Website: home-depot
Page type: review-order
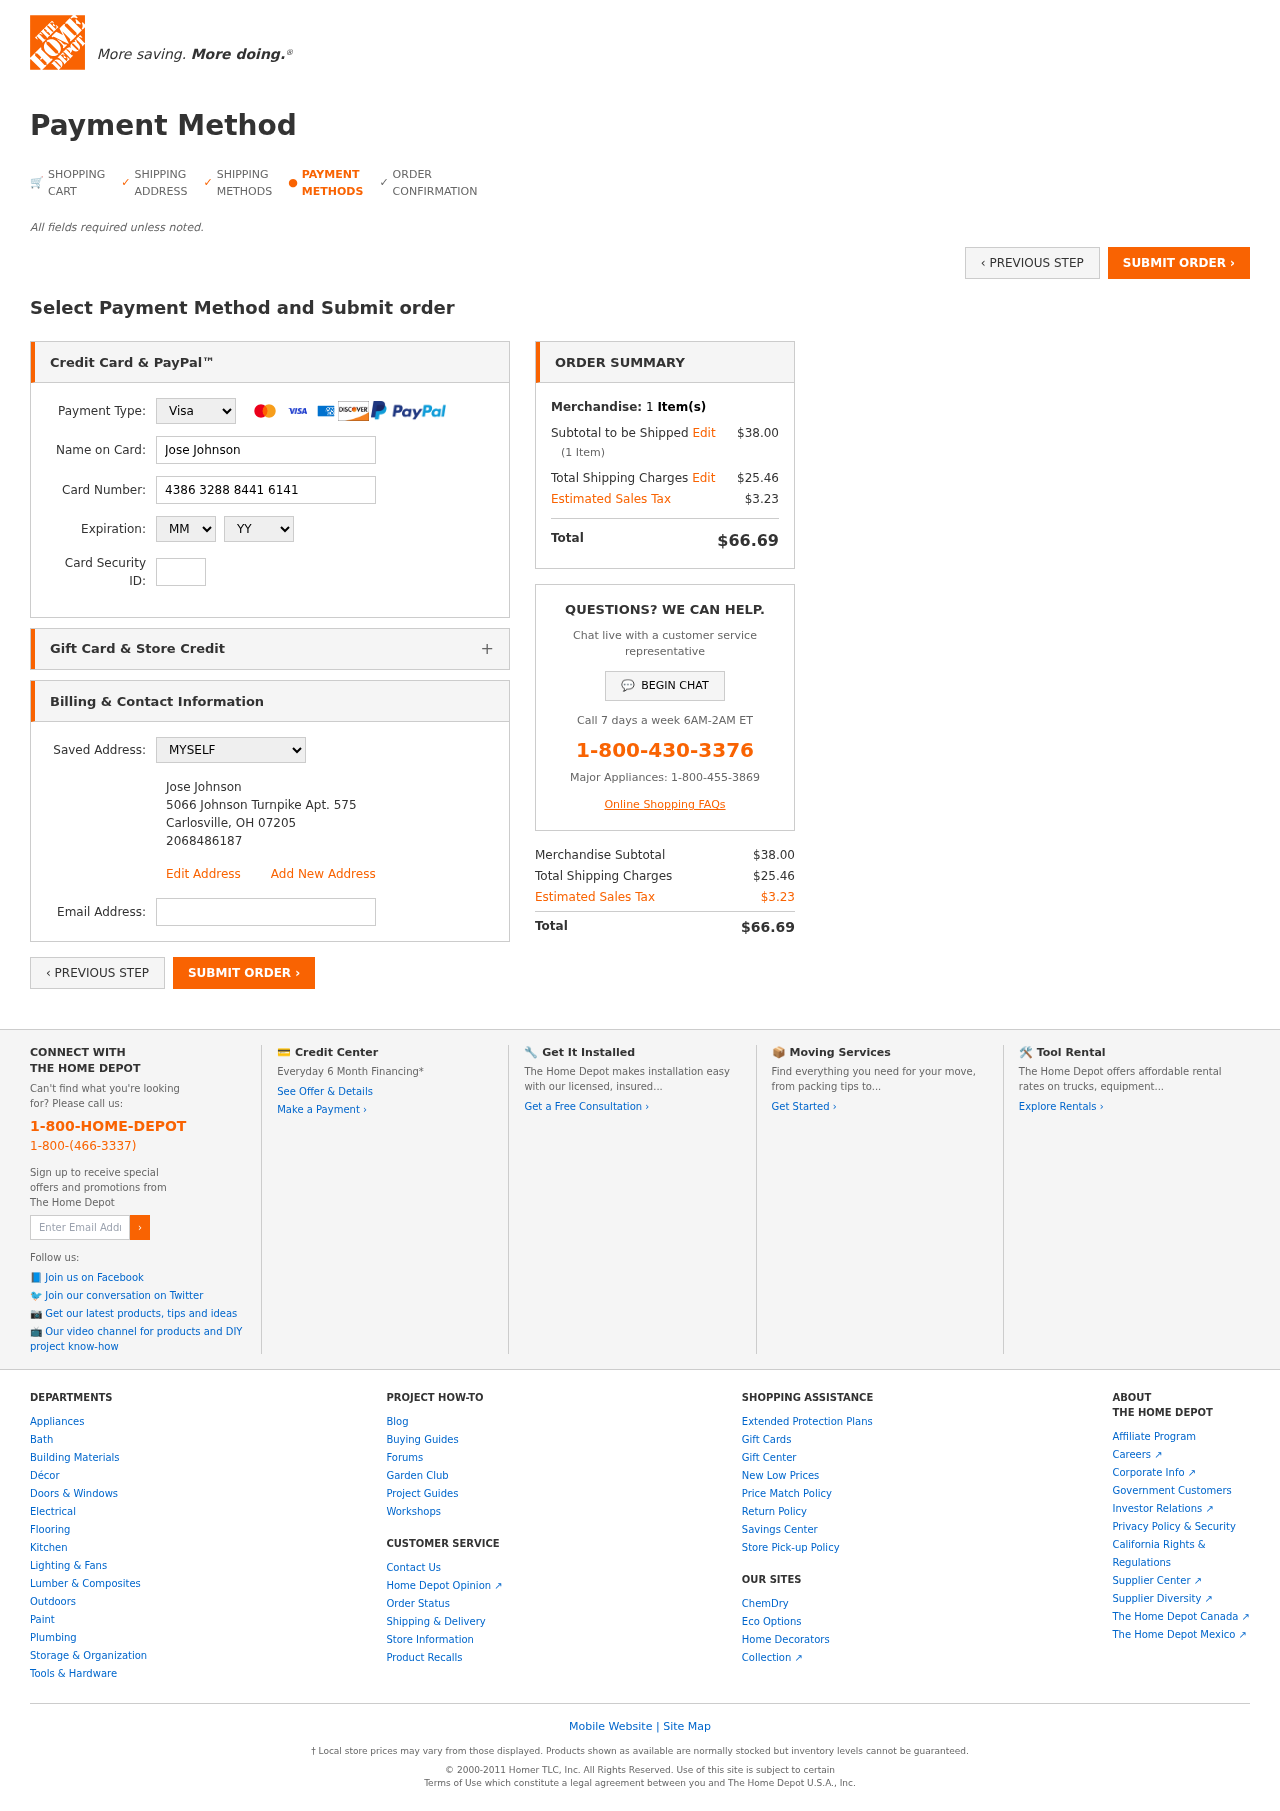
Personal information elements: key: PII_CARD_CVV
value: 001
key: PII_CARD_EXPIRY_MONTH
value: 09
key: PII_CARD_EXPIRY_YEAR
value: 26
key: PII_CARD_NUMBER
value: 4386 3288 8441 6141
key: PII_CARD_TYPE
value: Visa
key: PII_EMAIL
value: jose_johnson@hotmail.com
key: PII_FULLNAME
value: Jose Johnson
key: PII_FULLNAME2
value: Jose Johnson
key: PII_STREET
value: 5066 Johnson Turnpike Apt. 575
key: PII_LASTNAME
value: Johnson
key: PII_LASTNAME2
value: Johnson
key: PII_LASTNAME3
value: Johnson
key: PII_LASTNAME_DERIVED
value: Johnson
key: PII_CITY2
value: Carlosville
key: PII_STATE_ABBR2
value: OH
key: PII_POSTCODE
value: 07205
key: PII_POSTCODE_FULL
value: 07205
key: PII_POSTCODE_NUMERIC
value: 7205
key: PII_PHONE2
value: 2068486187
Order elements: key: ORDER_NUM_ITEMS
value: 1
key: ORDER_SUBTOTAL
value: $38.00
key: ORDER_NUM_ITEMS2
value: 1
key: ORDER_SHIPPING_COST
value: $25.46
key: ORDER_TAX
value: $3.23
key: ORDER_TOTAL
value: $66.69
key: ORDER_SUBTOTAL2
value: $38.00
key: ORDER_SHIPPING_COST2
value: $25.46
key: ORDER_TAX2
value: $3.23
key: ORDER_TOTAL2
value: $66.69